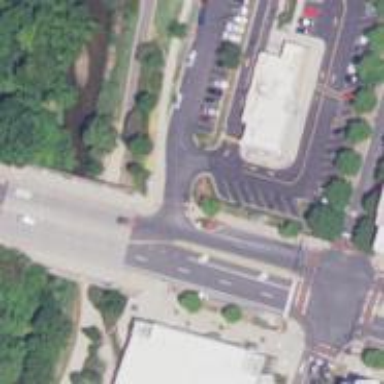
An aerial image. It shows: Secondary road with asphalt surface and separate sidewalk.